Question: I'm using VS 2015 RC, and I'm writing a cross platform mobile application. I have all the normal tools (java, android sdk, xamarin, cordova, etc.) installed and working. All the development is going well. I can debug just fine. Windows Phone 8.1 emulator run and debugs great. iOS simulator runs and debugs great.
When I try to run the MS Android Emulator (debug from VS), my project builds successfully (.apk gets created), and the Android emulator launches and starts the emulator OS just fine.
However, after the MS Android emulator starts, I get a pop up saying "Could not locate Android Debug Bridge (adb.exe)". My application never shows up on the emulator screen, and VS tells me deployment failed.
adb.exe is installed and working just fine (D:\Program Files (x86)\Androidndroid-sdk\platform-toolsdb.exe). I can go to command prompt, and execute it from anywhere (it's in my system PATH). ADB will work generically thru command prompt, detect devices, and everything just fine normally. It's only thru VS does it error out.
Where could VS be looking for adb.exe at? Could it be related to me choosing to install the Android SDK (including tools like adb.exe) on my D: drive (not my C:)?

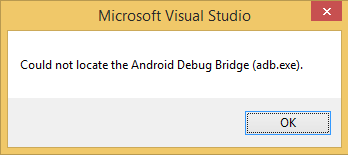
Answer: Visual Studio uses a registry key to identify where the Android SDK is installed. Go to Run > regedit and navigate to HKEY_LOCAL_MACHINE\SOFTWARE\Wow6432Node\Android SDK Tools. The "Path" entry is what VS uses to find the SDK, so you may need to modify it to match where your SDK is installed. Also make sure that your android-sdk folder has \platform-toolsdb.exe